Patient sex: M
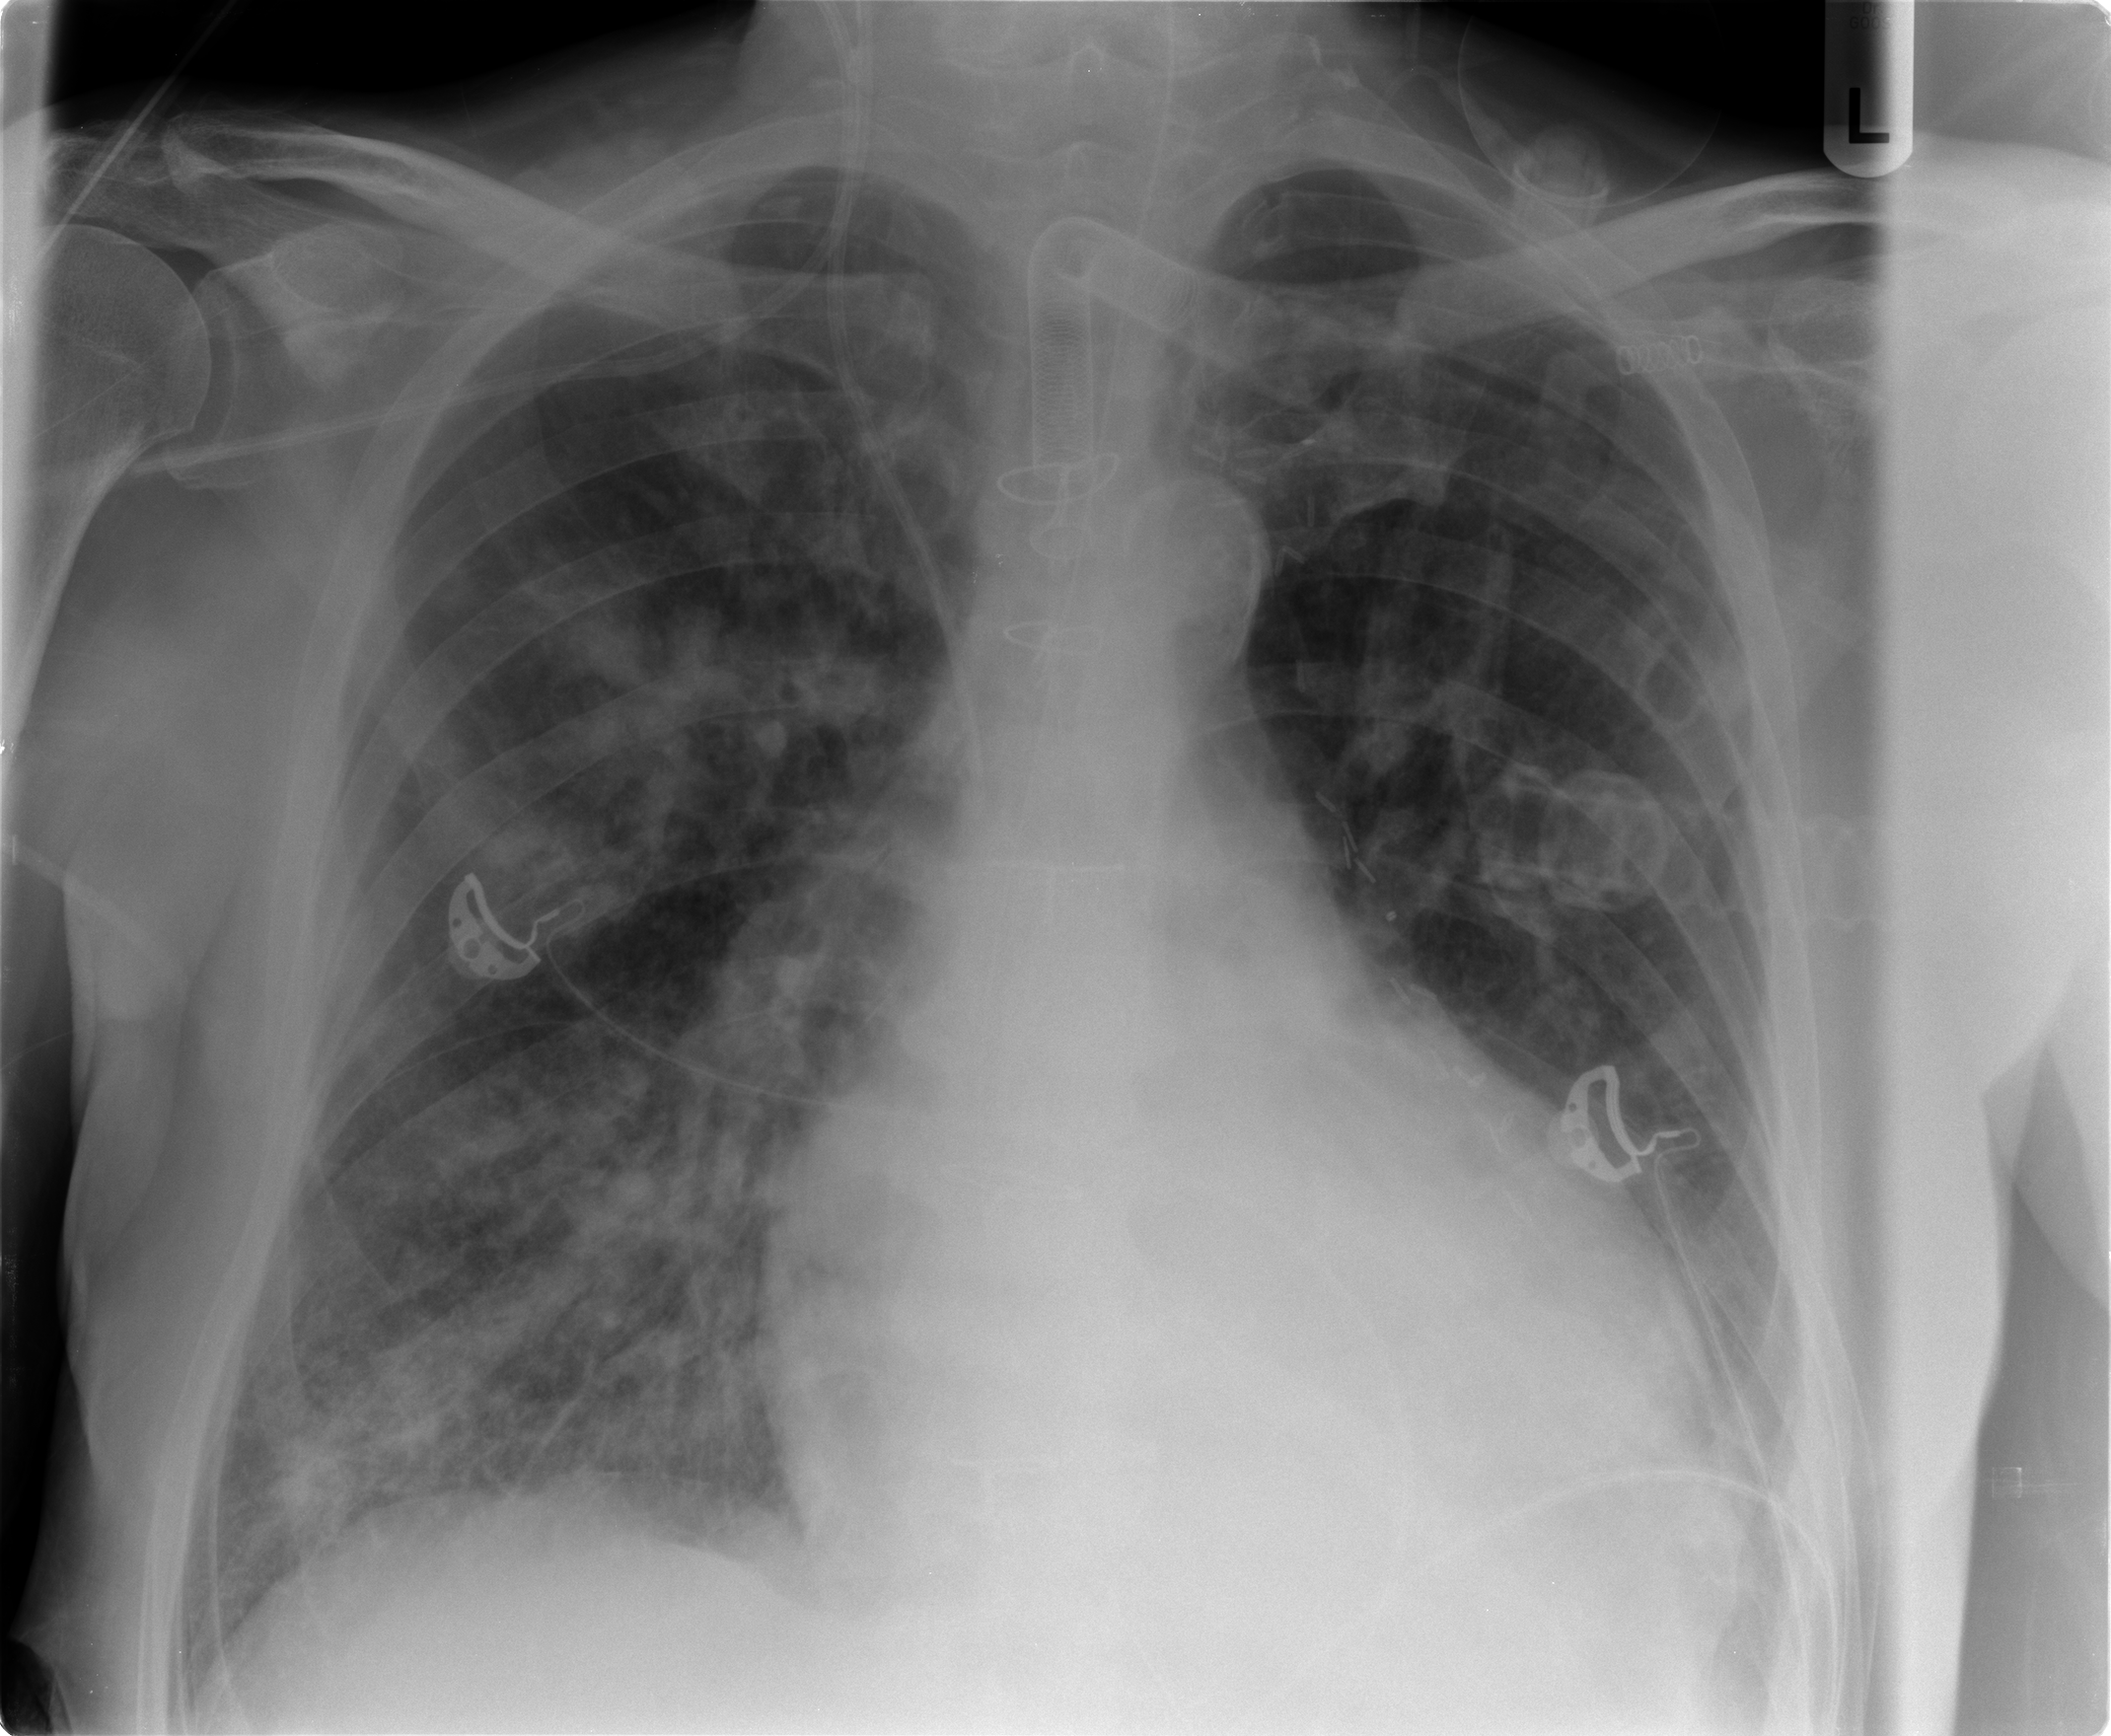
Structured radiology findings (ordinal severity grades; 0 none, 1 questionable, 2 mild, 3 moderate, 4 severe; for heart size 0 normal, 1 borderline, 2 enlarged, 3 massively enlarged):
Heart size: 2
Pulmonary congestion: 0
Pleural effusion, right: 0
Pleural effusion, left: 0
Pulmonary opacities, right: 2
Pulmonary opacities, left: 1
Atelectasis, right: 2
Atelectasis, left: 2